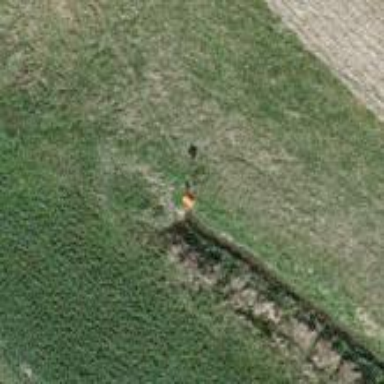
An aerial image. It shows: Pole with roofed pipeline marker.